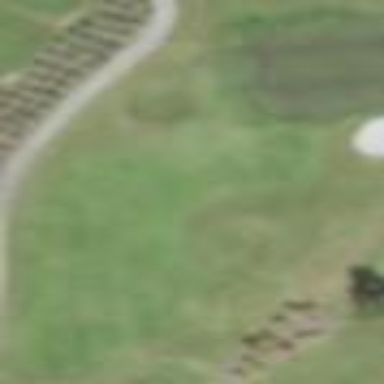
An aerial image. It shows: Grassy area designated as golf fairway.